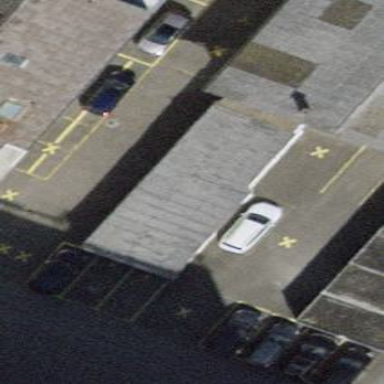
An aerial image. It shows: Group of garages.